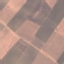
Land use / land cover class: AnnualCrop